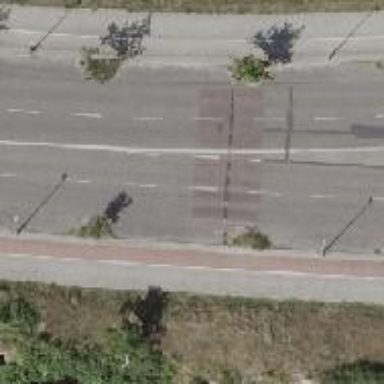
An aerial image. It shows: Primary highway with asphalt surface. There are separate sidewalks and parking areas on both sides. Public surveillance is present along the road.